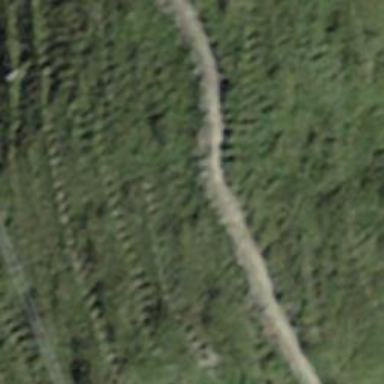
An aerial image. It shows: Path with excellent trail visibility.